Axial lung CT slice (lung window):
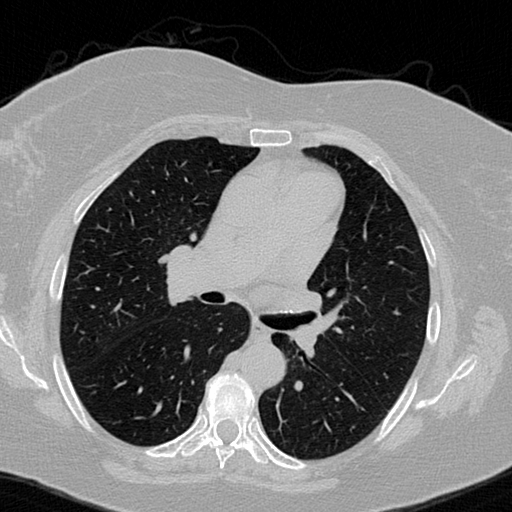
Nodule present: no